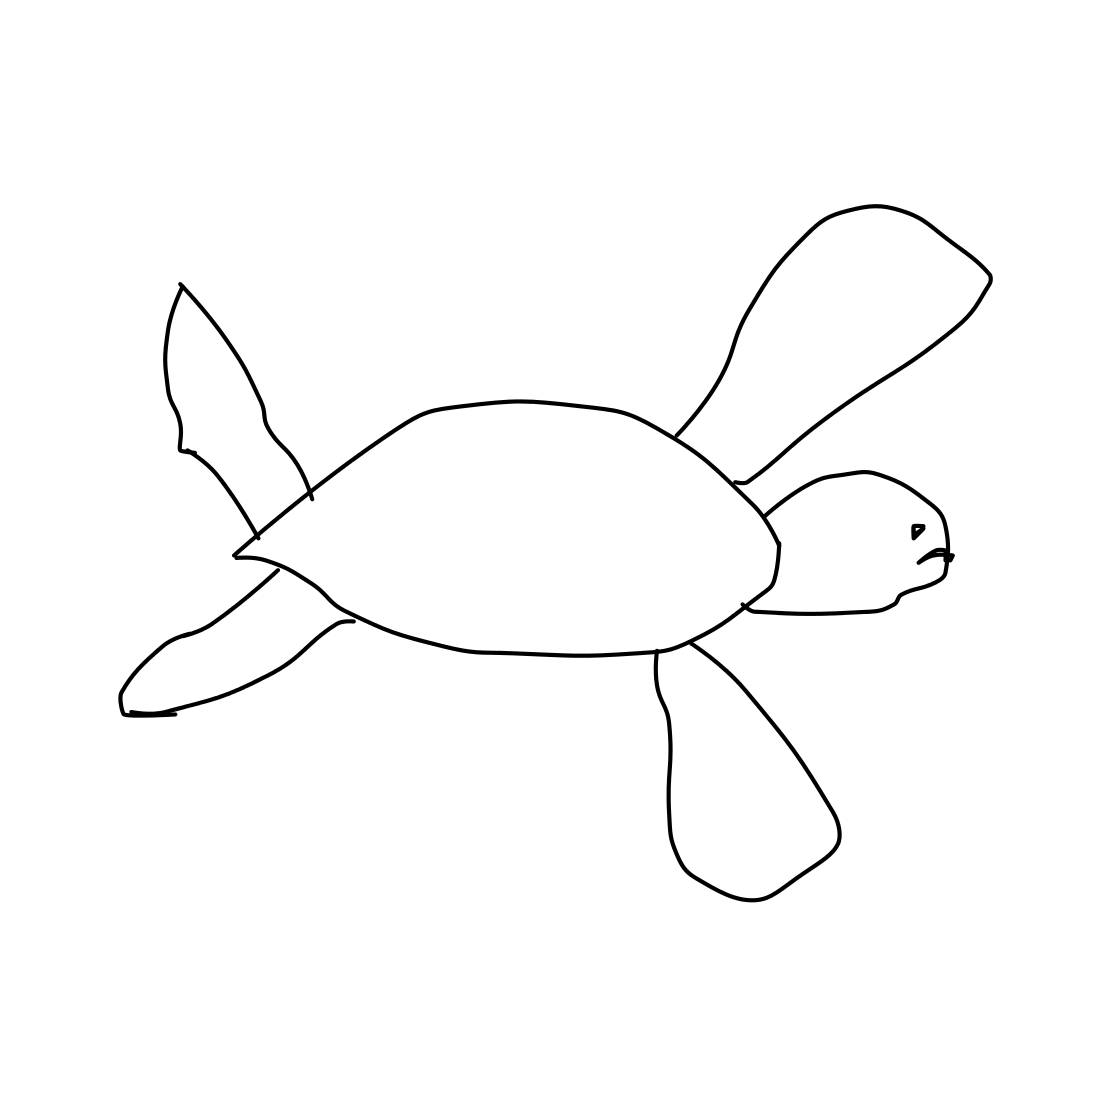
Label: sea turtle